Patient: sex M, age 50
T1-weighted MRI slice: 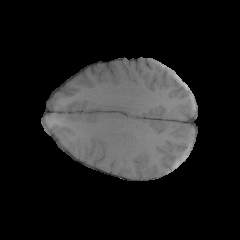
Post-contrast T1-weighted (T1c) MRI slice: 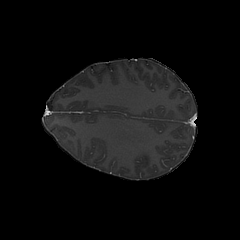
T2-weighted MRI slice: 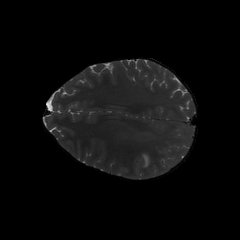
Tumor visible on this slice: yes
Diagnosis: Glioblastoma, IDH-wildtype
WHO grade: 4